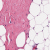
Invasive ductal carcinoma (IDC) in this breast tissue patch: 0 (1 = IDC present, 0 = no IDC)